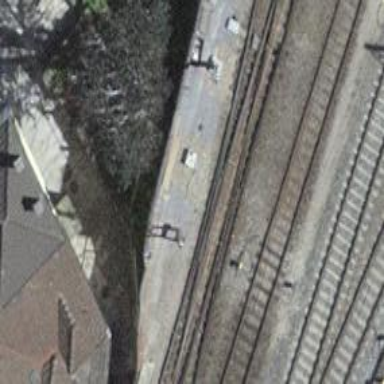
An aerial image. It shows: Railway switch.